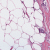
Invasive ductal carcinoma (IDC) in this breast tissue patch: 1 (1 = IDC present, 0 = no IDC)